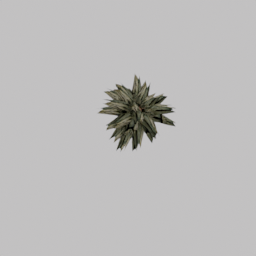
Label: nature